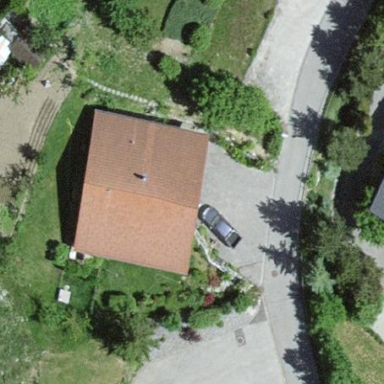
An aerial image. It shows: Residential building.